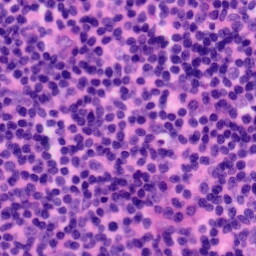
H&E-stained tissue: Tonsil